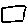
Label: square